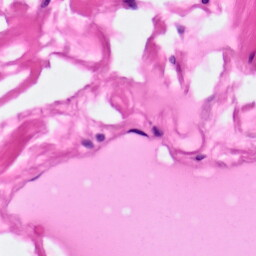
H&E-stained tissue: Pancreatic